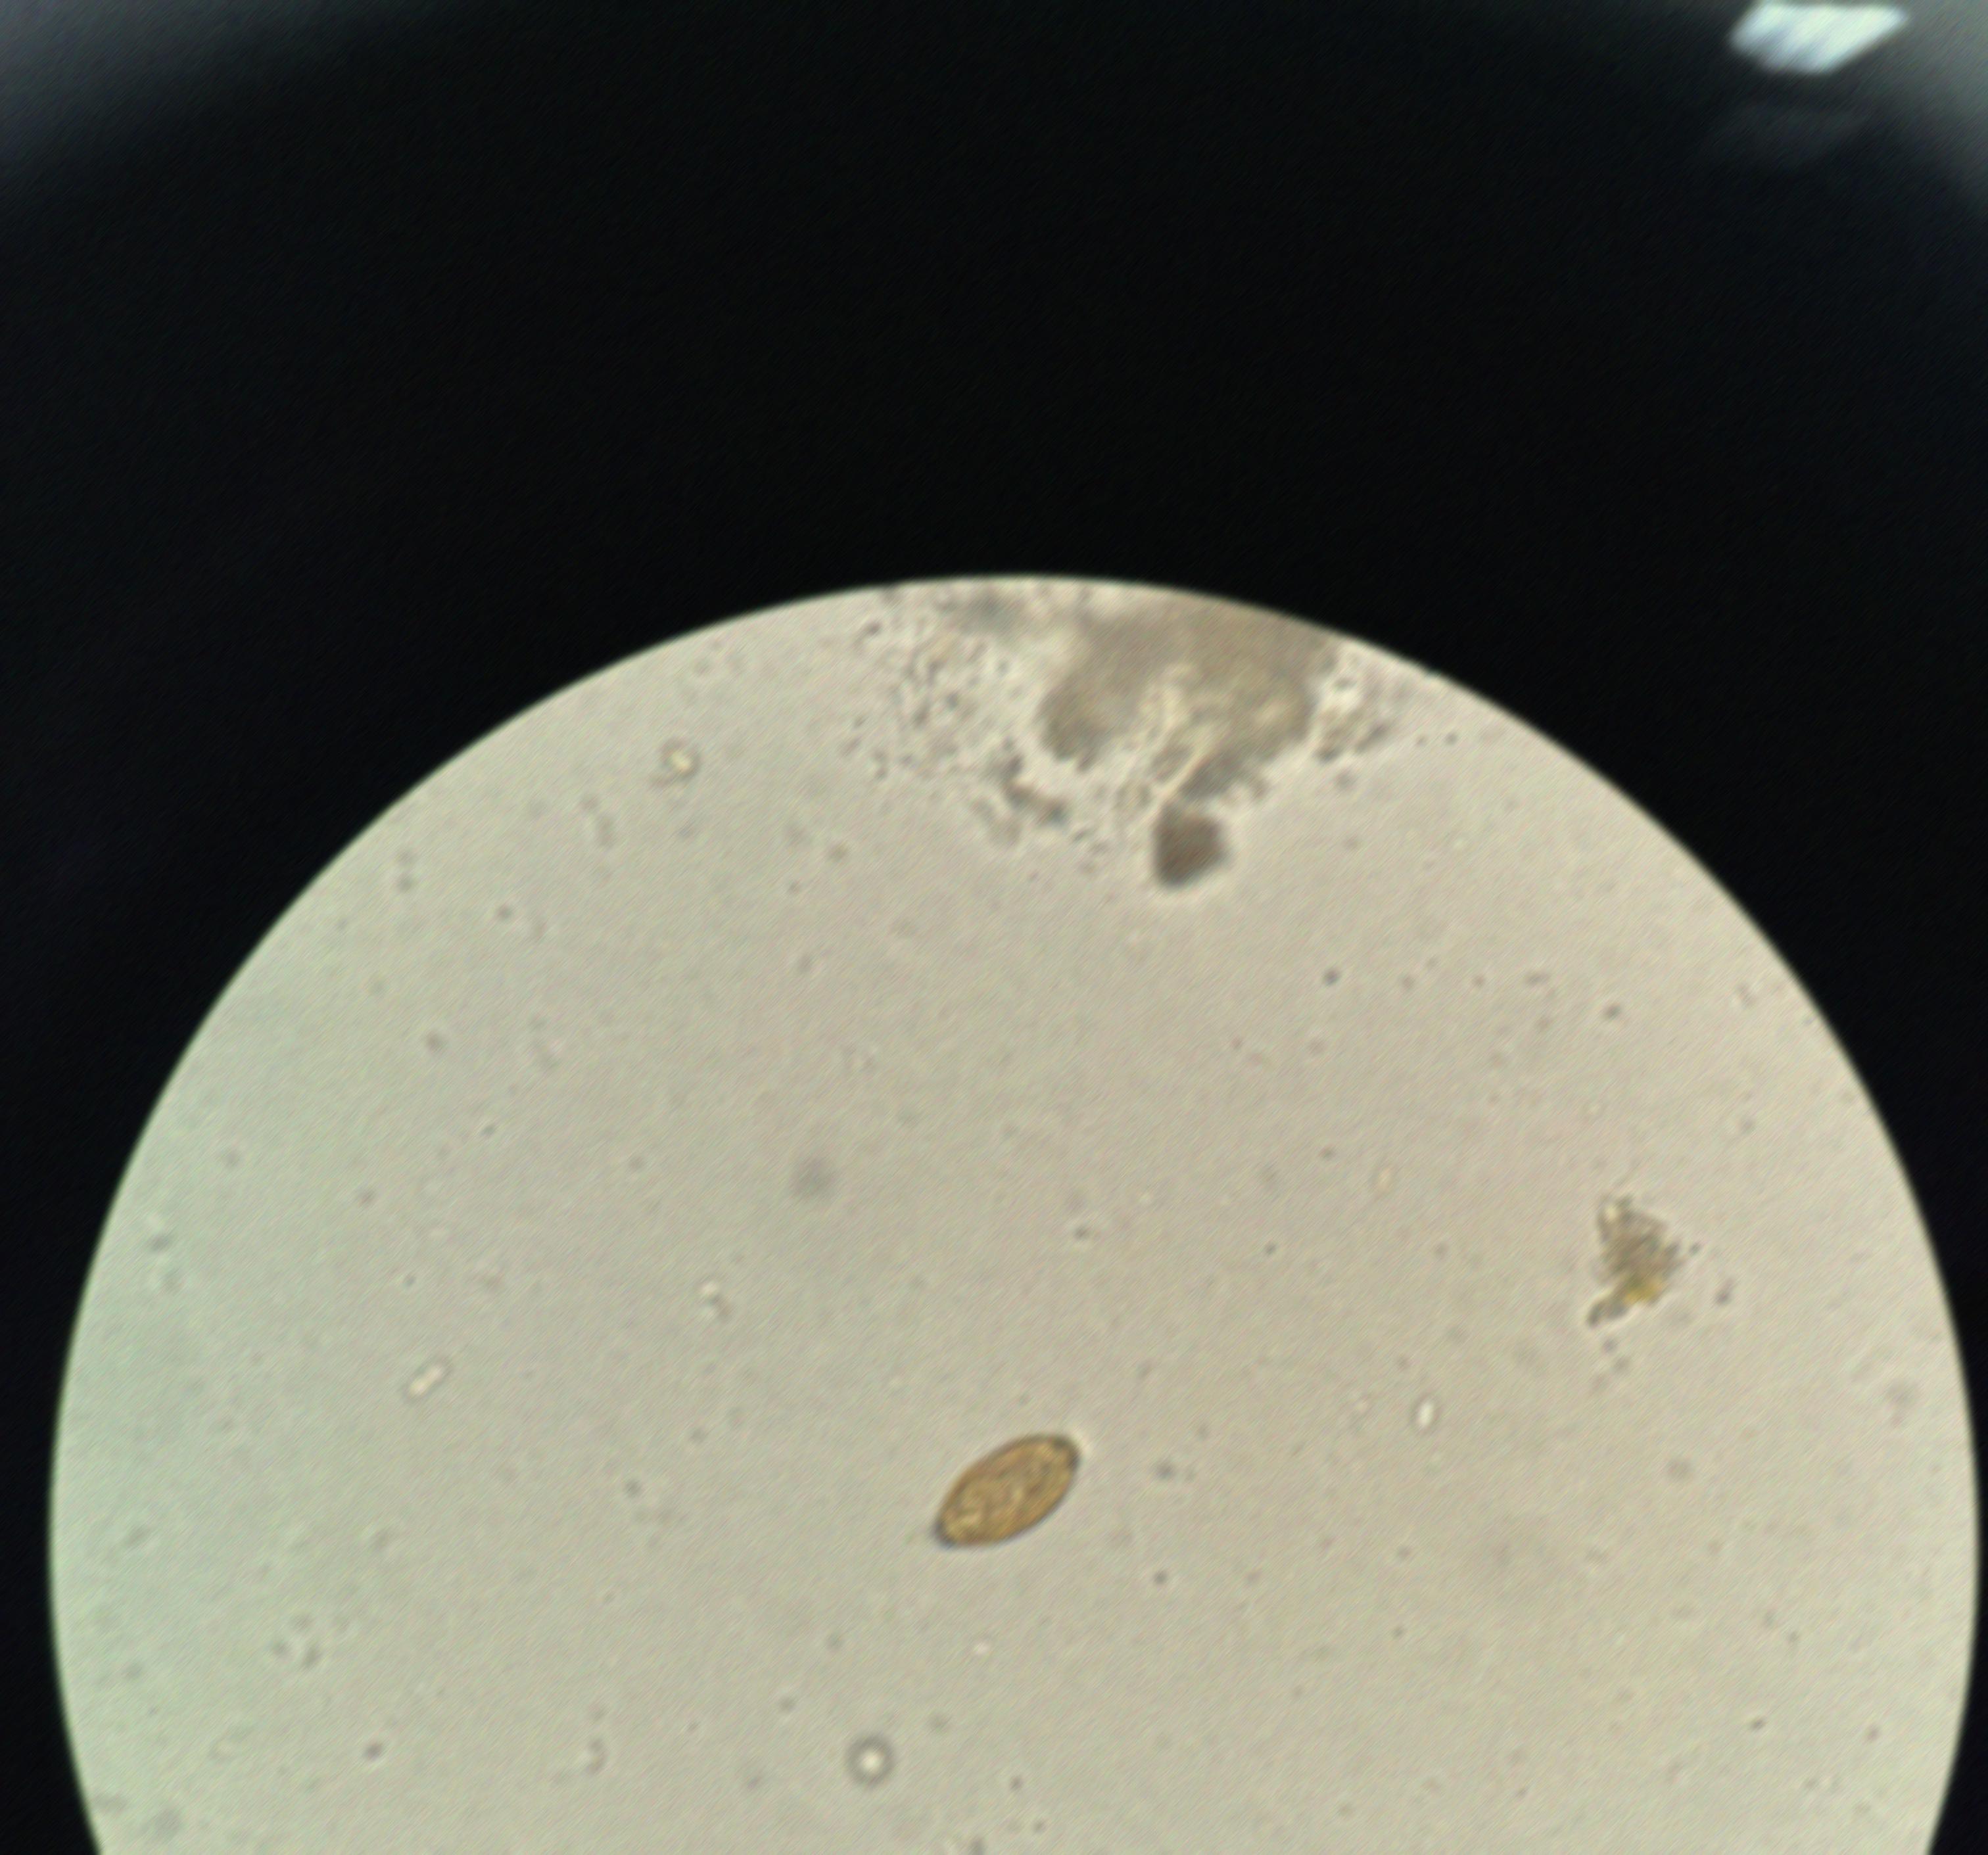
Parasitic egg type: Trichuris trichiura